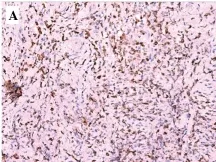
Immunohistochemical staining of. Nasopharyngeal carcinoma, and . The two tissues were positive for (A and B) CK17.
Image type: pathology (immunostaining)